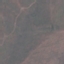
Land use / land cover: HerbaceousVegetation